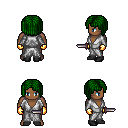
a pixel art fantasy rpg character, male body template, human, dark skin, white robe, metal pants, green pageboy hairstyle, gold gloves, black shoes, dagger, four views (front, back, left, right), 2x2 character sprite sheet, small pixel art, hard edges, no anti-aliasing